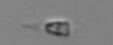
Label: Calciopappus